Question: When using Xcode, there doesn't seem to be a way to set code editor fonts to be sharp (i.e. with no 'font smoothing). Despite what you might see in the preview area of Preferences > Fonts & Colors, inside the actual code view it's always smoothed/anti-aliased.
There are some <URL> that address previous versions of Xcode. They suggest changing various settings using 'defaults write com.apple.dt.Xcode <etc>', but these do not seem to affect the code view for me in Xcode 5 on Mac OS X 10.8.5. I am using a dual-display setup with one Retina and one non-Retina screen.
I've tried turning off the font smoothing checkbox in System Preferences > General > "Use LCD font smoothing where available", but that only affects sub pixel rendering...
Update (2014-11-25): The problem still occurs with Mac OS X 10.10.1 and Xcode 6.1.1. Here is a screenshot showing the editor view (smoothed) and preferences window (unsmoothed) after using these Terminal commands:
'''
defaults write com.apple.dt.Xcode NSFontDefaultScreenFontSubstitutionEnabled -bool YES
defaults write com.apple.dt.Xcode AppleAntiAliasingThreshold 16
'''

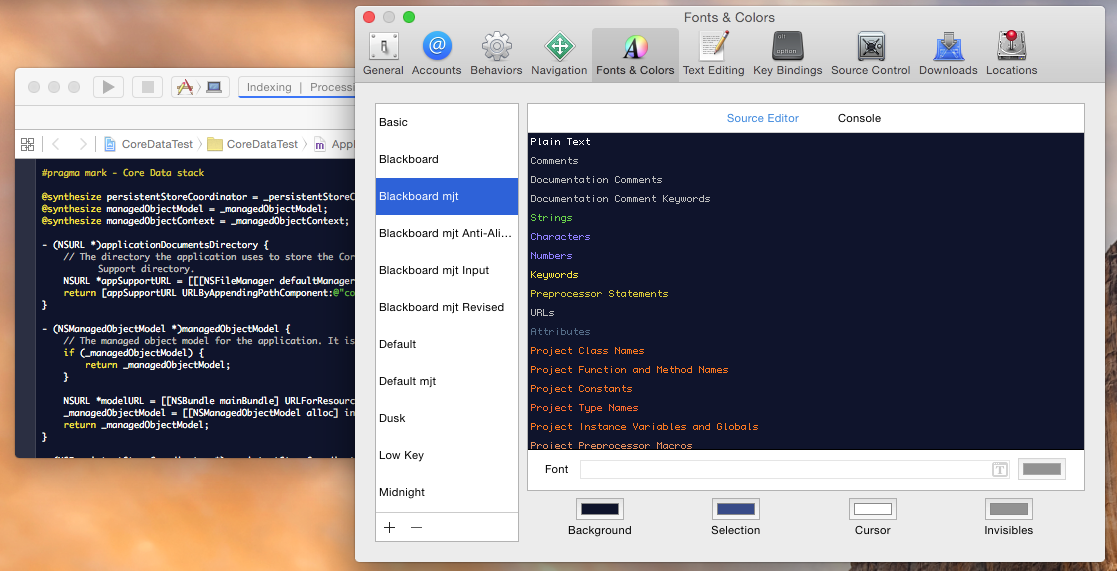
Answer: From Xcode9.3, text anti-aliasing can be disabled in the source editor by running the following command and restart Xcode:
'''
defaults write com.apple.dt.Xcode SourceEditorDisableAntialiasing -bool YES
'''
To turn anti-aliasing on again -
'''
defaults write com.apple.dt.Xcode SourceEditorDisableAntialiasing -bool NO
'''